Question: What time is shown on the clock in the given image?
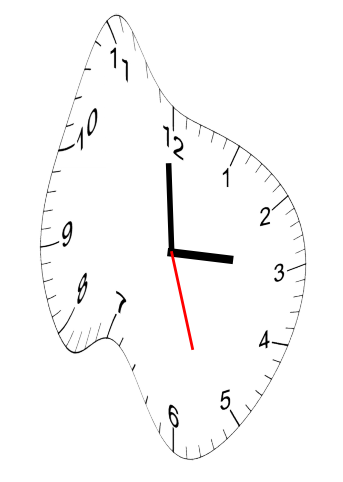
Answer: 02:59:27